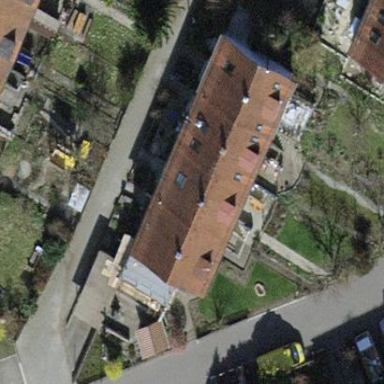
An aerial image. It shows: Building with tiled roof.